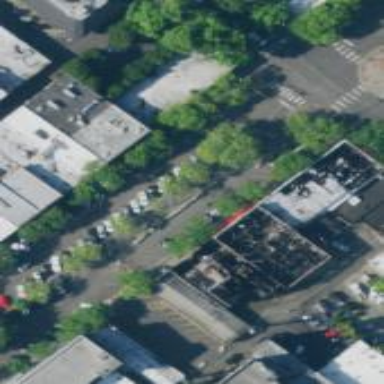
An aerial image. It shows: Street-side parking area.